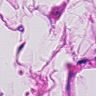
Metastatic tissue present: no